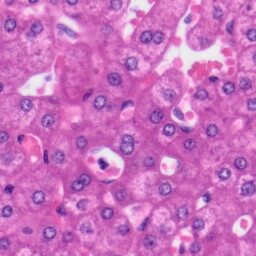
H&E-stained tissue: Liver